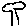
Label: tree